Question: I have a pandas dataFrame like this:
'''
content
date
2013-12-18 12:30:00 1
2013-12-19 10:50:00 1
2013-12-24 11:00:00 0
2014-01-02 11:30:00 1
2014-01-03 11:50:00 0
2013-12-17 16:40:00 10
2013-12-18 10:00:00 0
2013-12-11 10:00:00 0
2013-12-18 11:45:00 0
2013-12-11 14:40:00 4
2010-05-25 13:05:00 0
2013-11-18 14:10:00 0
2013-11-27 11:50:00 3
2013-11-13 10:40:00 0
2013-11-20 10:40:00 1
2008-11-04 14:49:00 1
2013-11-18 10:05:00 0
2013-08-27 11:00:00 0
2013-09-18 16:00:00 0
2013-09-27 11:40:00 0
'''
date being the index.
I reduce the values to months using:
'''
dataFrame = dataFrame.groupby([lambda x: x.year, lambda x: x.month]).agg([sum])
'''
which outputs:
'''
content
sum
2006 3 66
4 65
5 48
6 87
7 37
8 54
9 73
10 74
11 53
12 45
2007 1 28
2 40
3 95
4 63
5 56
6 66
7 50
8 49
9 18
10 28
'''
Now when I plot this dataFrame, I want the x-axis show every month/year as a tick. I have tries setting xticks but it doesn't seem to work. How could this be achieved? This is my current plot using dataFrame.plot():

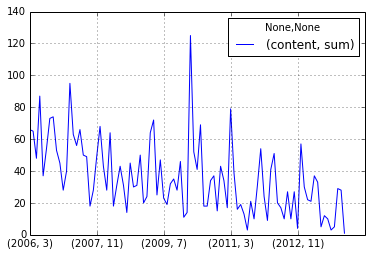
Answer: You can use 'set_xtick()' and 'set_xticklabels()':
'''
idx = pd.date_range("2013-01-01", periods=1000)
val = np.random.rand(1000)
s = pd.Series(val, idx)
g = s.groupby([s.index.year, s.index.month]).mean()
ax = g.plot()
ax.set_xticks(range(len(g)));
ax.set_xticklabels(["%s-%02d" % item for item in g.index.tolist()], rotation=90);
'''
output: